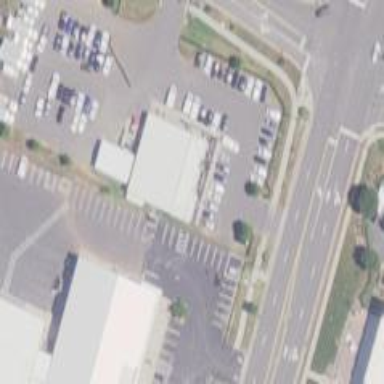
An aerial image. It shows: Car rental facility.